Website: bh-photo
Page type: cart
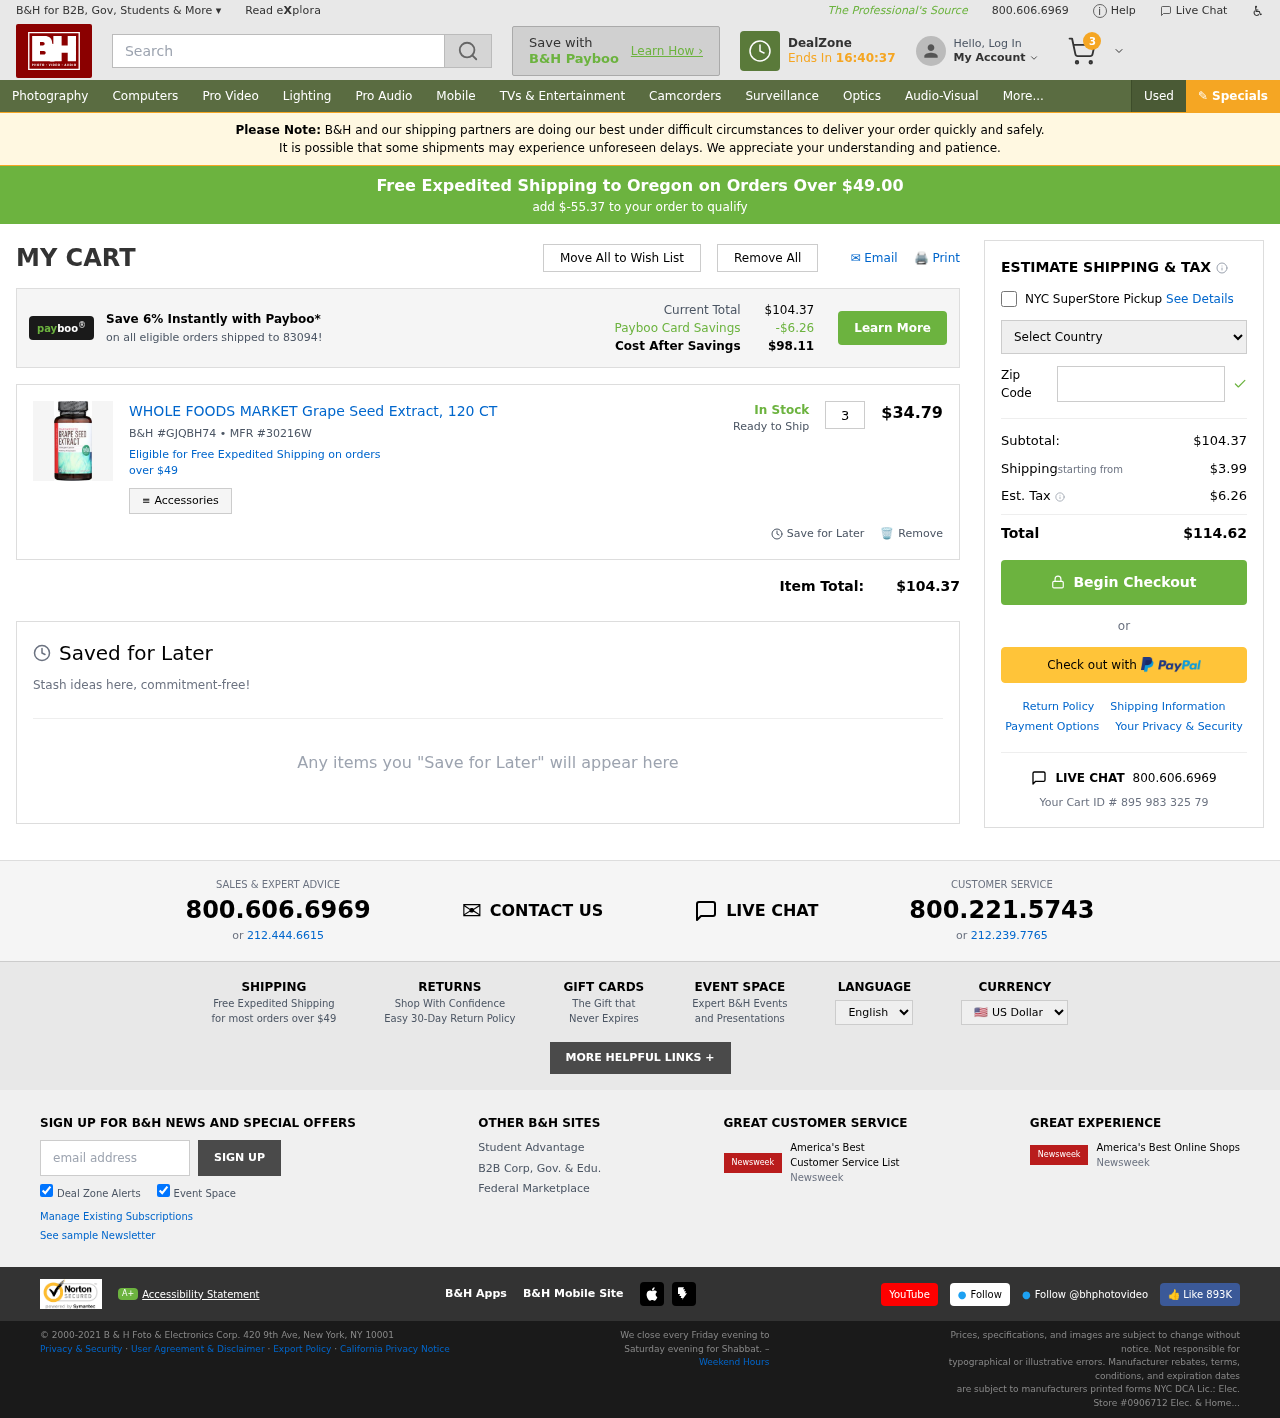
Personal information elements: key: PII_COUNTRY
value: United States
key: PII_POSTCODE
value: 83094
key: PII_STATE
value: Oregon
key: PII_POSTCODE2
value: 83094
Product elements: key: PRODUCT1_NAME
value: WHOLE FOODS MARKET Grape Seed Extract, 120 CT
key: PRODUCT1_PRICE
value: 34.79
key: PRODUCT1_QUANTITY
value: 3
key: PRODUCT1_SKU
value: GJQBH74
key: PRODUCT1_MFR
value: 30216W
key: PRODUCT1_AVAILABILITY
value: In Stock
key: PRODUCT1_SHIP_STATUS
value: Ready to Ship
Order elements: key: ORDER_NUM_ITEMS
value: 3
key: FREE_SHIPPING_THRESHOLD
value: $-55.37
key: ORDER_SUBTOTAL
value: $104.37
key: ORDER_SHIPPING_COST
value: $3.99
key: ORDER_TAX
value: $6.26
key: ORDER_TOTAL
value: $114.62
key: ORDER_ID
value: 895 983 325 79
Search elements: key: HEADER_SEARCH
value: Search
Other elements: key: PAYBOO_SAVINGS
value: -$6.26
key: COST_AFTER_SAVINGS
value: $98.11